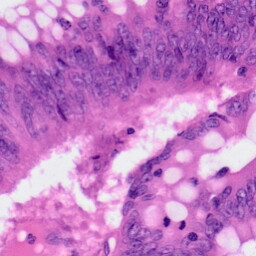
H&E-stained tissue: Colon